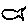
Label: fish